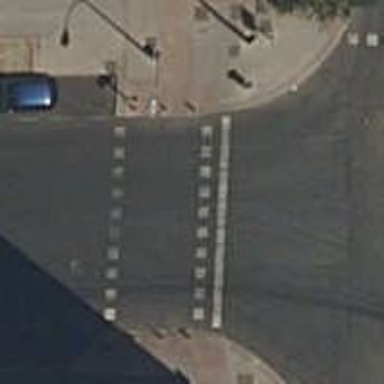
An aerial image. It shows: Traffic signals at road crossing.